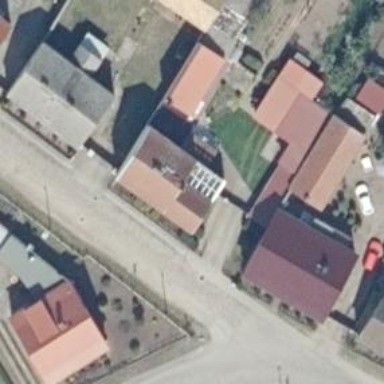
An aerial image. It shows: Residential building with gabled roof.